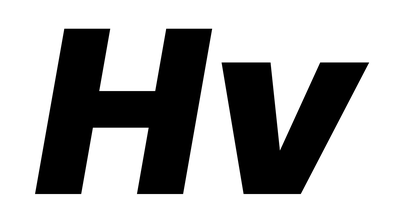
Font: Poppins-ExtraBoldItalic